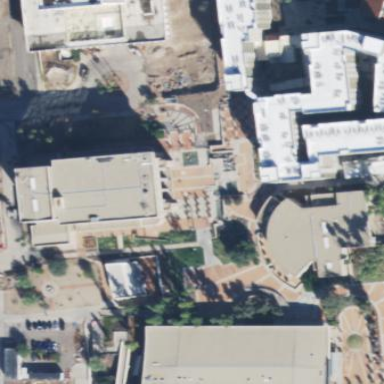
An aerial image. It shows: Theater building.